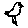
Label: bird